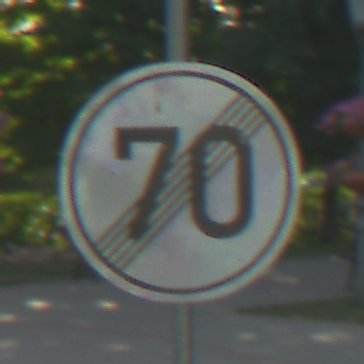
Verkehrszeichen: EndeGeschwindigkeit70
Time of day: SunriseSunset
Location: Outdoor (Suburban)
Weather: PartlyCloudy
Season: NotSpecified
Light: Natural